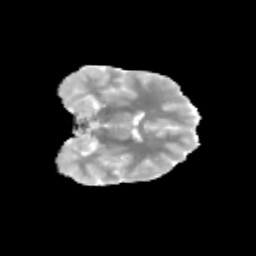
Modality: MD
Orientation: coronal
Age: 12
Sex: female
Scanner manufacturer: siemens
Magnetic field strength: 3 T
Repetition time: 3.8 s
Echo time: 0.07 s